Field crop: maize
Growth stage: 2
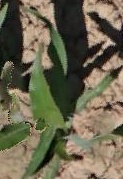
Species: maize